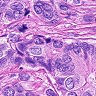
Metastatic tissue present: yes